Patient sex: M
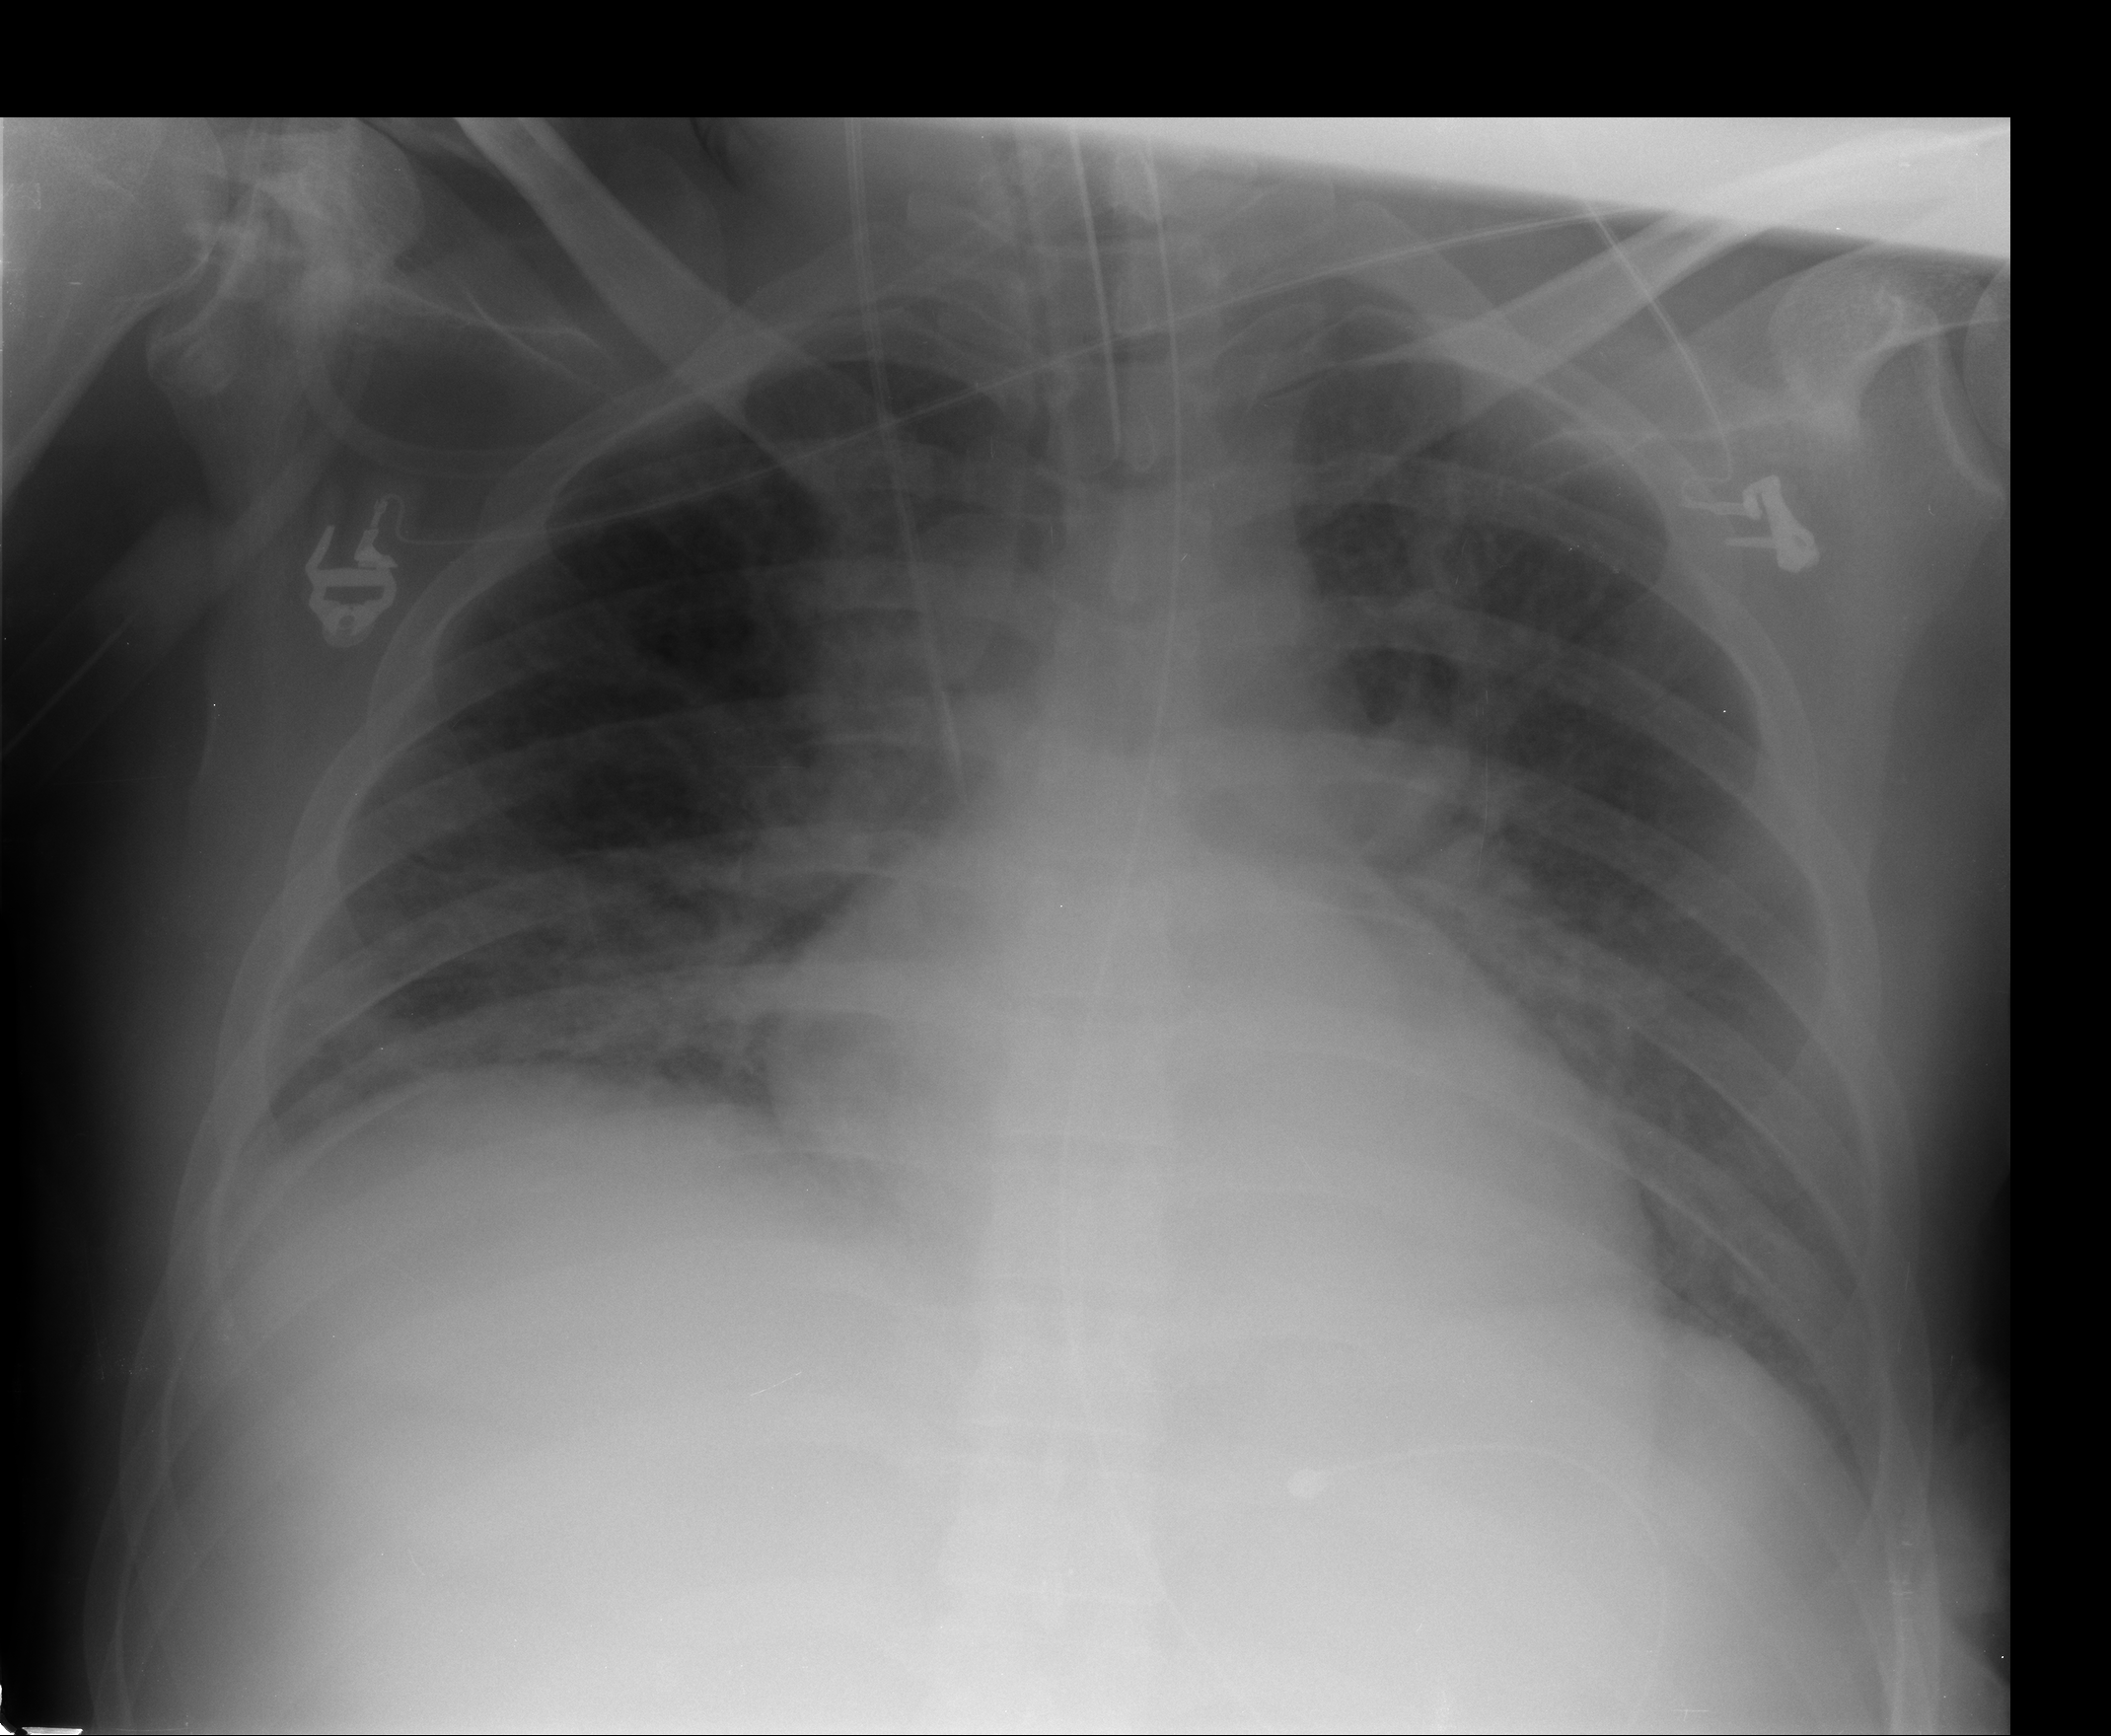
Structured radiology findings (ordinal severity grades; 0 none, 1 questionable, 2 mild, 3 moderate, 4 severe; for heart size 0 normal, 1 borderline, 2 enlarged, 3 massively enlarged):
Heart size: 0
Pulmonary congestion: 2
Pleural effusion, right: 1
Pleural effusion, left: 0
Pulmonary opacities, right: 2
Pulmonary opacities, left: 1
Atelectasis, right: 2
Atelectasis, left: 2